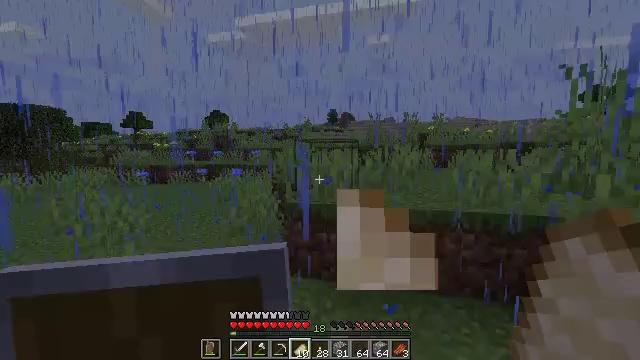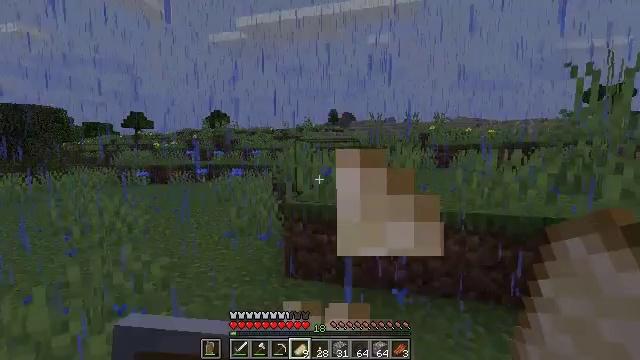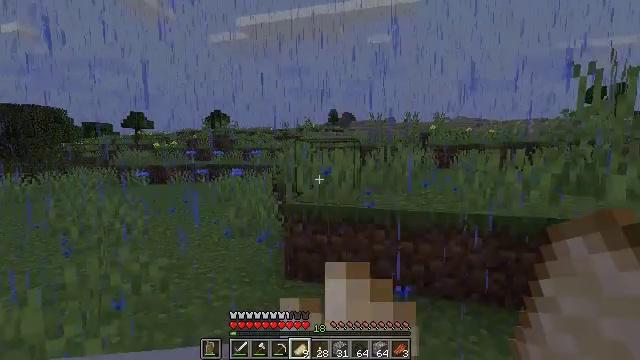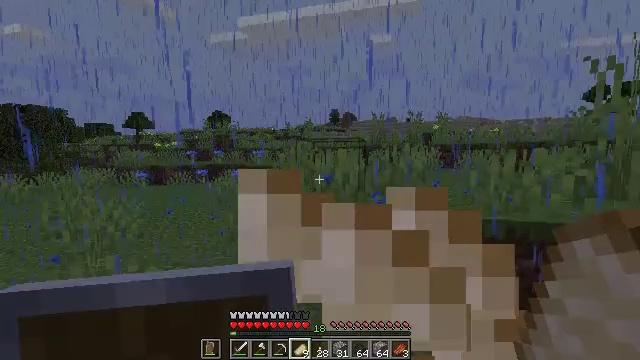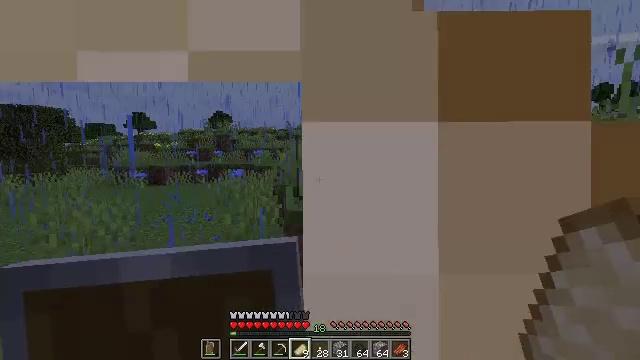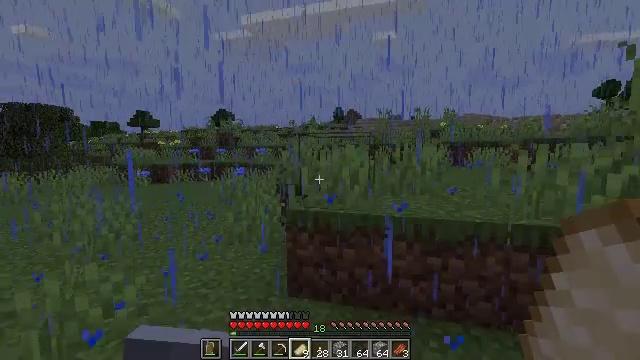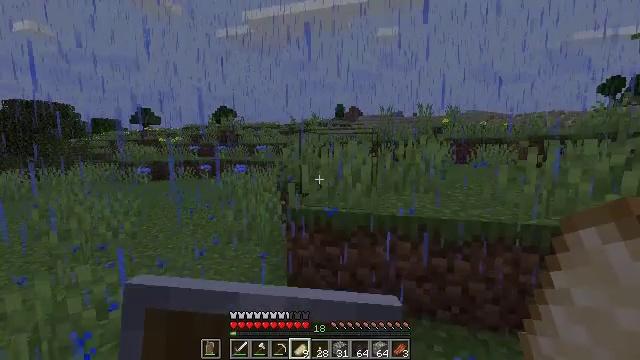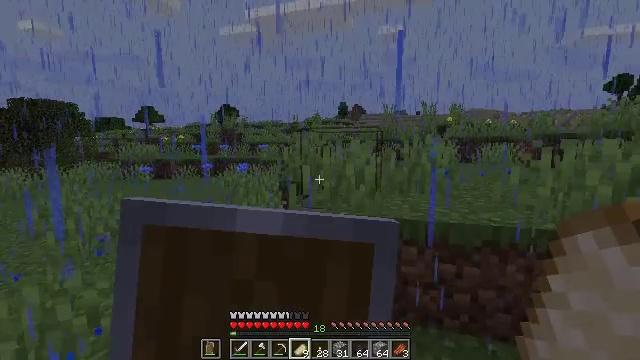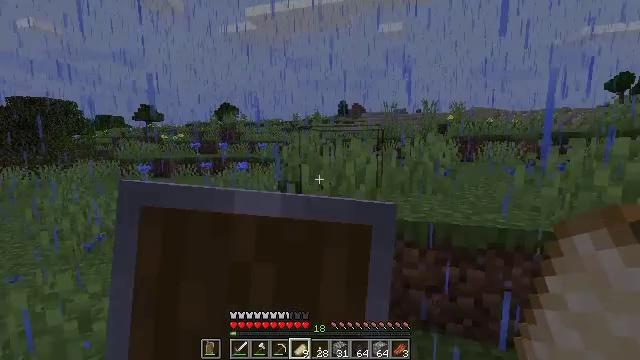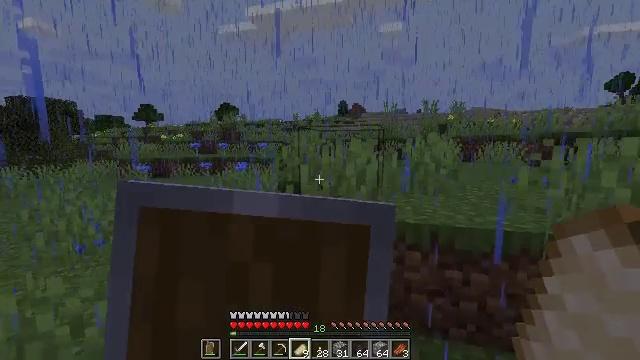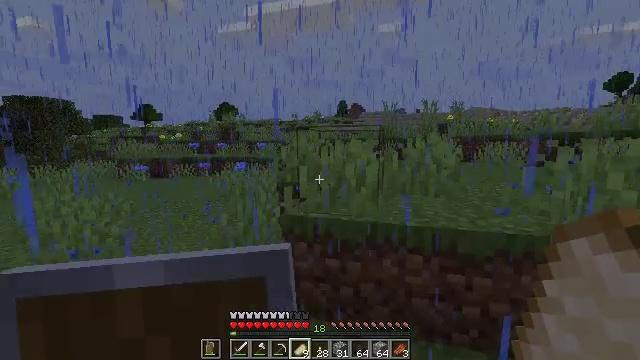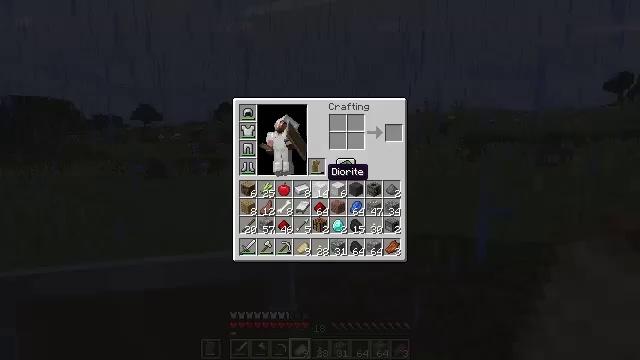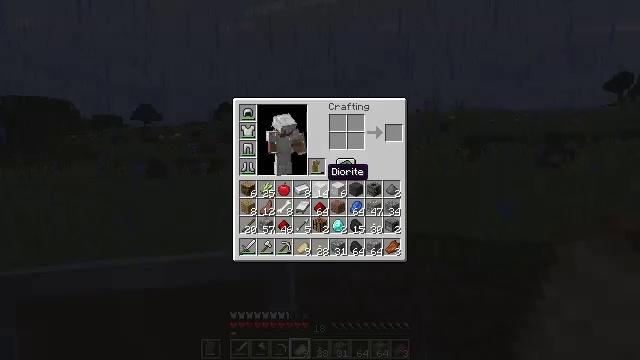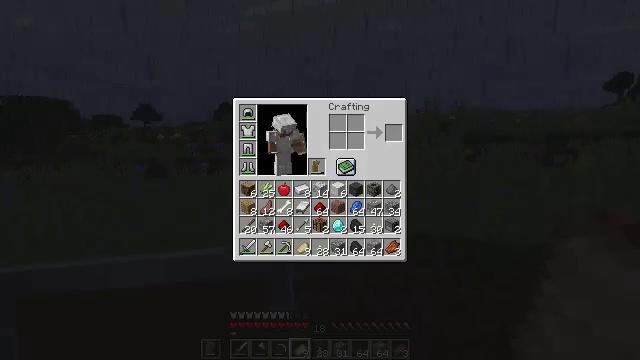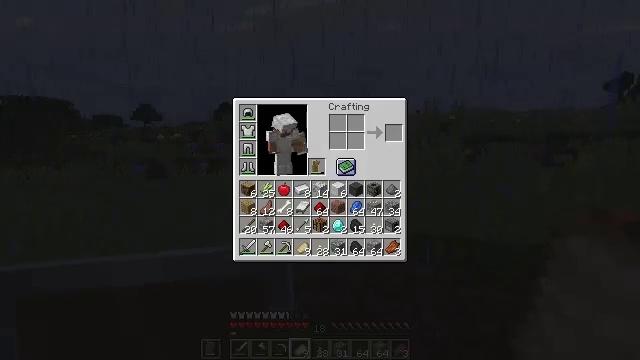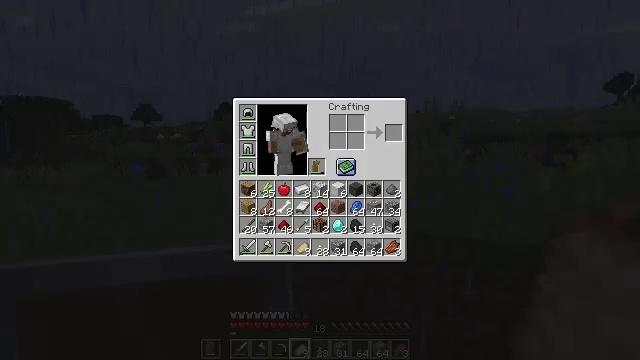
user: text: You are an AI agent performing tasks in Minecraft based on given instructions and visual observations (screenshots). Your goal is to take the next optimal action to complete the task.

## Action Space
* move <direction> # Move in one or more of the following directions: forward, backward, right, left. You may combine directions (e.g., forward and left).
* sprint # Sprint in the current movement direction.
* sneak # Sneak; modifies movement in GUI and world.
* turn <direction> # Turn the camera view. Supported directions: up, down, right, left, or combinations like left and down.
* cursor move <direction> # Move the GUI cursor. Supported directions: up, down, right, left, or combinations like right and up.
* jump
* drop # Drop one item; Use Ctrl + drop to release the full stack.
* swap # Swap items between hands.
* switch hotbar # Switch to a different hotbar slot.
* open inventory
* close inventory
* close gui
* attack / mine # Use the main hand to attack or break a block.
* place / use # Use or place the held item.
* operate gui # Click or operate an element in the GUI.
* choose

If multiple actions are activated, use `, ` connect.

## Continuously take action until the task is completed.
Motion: motion action
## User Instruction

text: Remove an apple from the inventory.
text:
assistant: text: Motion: move forward, use / place
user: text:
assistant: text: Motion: move forward, use / place
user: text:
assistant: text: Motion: move forward, use / place
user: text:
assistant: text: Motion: move forward, use / place
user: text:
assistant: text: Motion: move forward, use / place
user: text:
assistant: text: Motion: move forward, use / place
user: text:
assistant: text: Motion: move forward, use / place
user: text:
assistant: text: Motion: move forward, use / place
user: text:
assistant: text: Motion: move forward, use / place
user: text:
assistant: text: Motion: move forward
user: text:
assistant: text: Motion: move forward, open inventory
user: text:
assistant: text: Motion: open inventory
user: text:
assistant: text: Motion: cursor move right, open inventory
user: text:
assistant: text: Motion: cursor move right and up
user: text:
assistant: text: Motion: no_op
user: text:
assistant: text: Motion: no_op
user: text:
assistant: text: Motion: no_op
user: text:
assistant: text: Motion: no_op
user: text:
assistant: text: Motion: no_op
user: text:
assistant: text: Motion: no_op
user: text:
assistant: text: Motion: no_op
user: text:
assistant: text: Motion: no_op
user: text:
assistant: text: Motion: no_op
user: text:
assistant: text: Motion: no_op
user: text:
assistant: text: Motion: no_op
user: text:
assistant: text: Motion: no_op
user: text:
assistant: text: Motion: no_op
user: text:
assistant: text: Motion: no_op
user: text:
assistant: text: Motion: no_op
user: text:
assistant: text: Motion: no_op